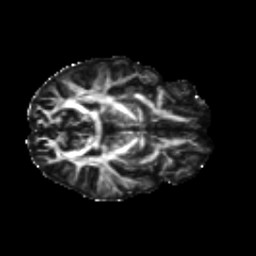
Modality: FA
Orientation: axial
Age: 30
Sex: male
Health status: healthy
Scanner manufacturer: siemens
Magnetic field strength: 3 T
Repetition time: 8.6 s
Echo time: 0.095 s